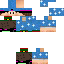
A male human skin with medium skin, wearing brown long hair dressed in a blue hoodie and brown pants, featuring a closed mouth.